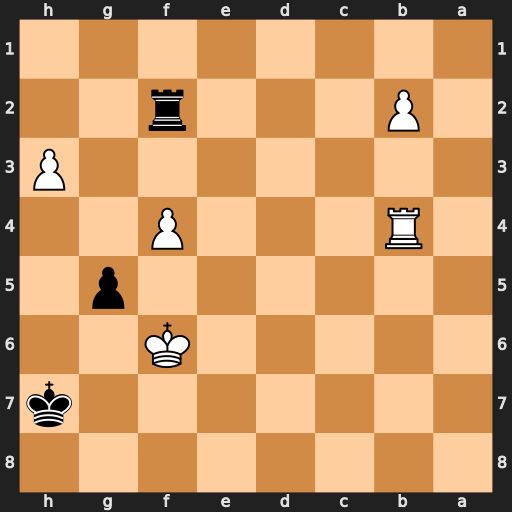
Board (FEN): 8/7k/5K2/6p1/1R3P2/7P/1P3r2/8
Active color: b
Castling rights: -
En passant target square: -
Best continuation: Rxf4+ Kxg5 Rxb4